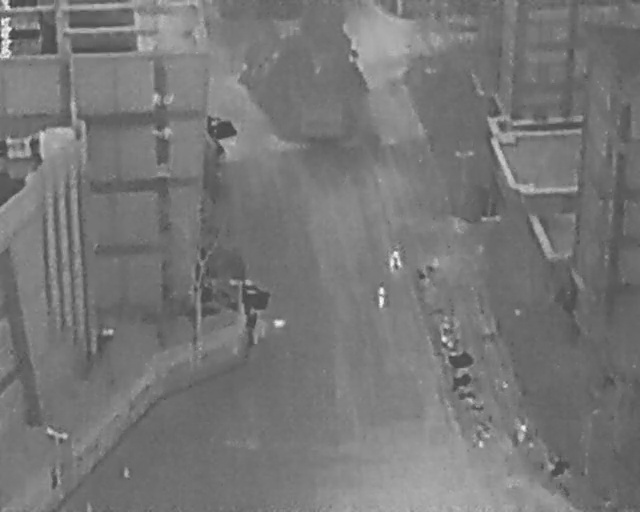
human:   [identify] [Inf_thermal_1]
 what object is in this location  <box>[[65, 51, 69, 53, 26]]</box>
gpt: <ref>1 medium bicycle at the center</ref>

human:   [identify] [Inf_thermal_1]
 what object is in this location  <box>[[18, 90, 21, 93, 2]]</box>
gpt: <ref>1 medium person at the bottom left</ref>

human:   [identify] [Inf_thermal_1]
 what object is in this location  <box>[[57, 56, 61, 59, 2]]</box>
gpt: <ref>1 medium person at the center</ref>

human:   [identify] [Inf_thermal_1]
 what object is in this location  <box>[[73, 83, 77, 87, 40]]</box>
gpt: <ref>1 medium bicycle at the bottom right</ref>